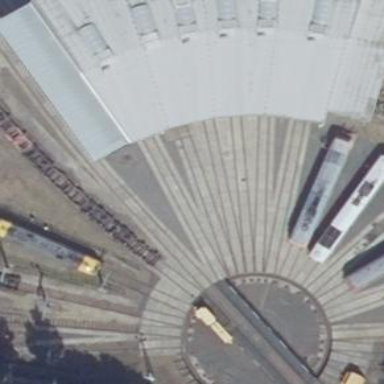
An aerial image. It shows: Garage building located near railway roundhouse.